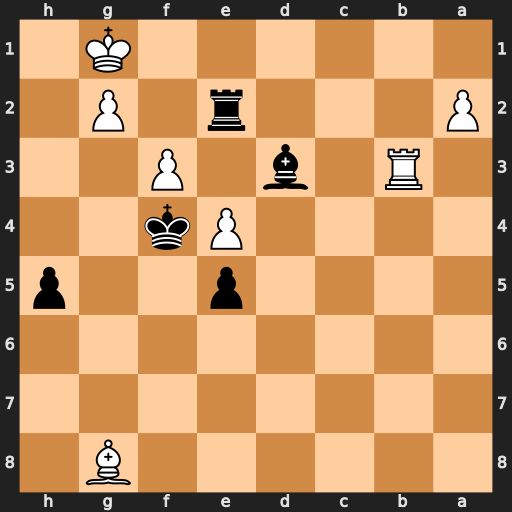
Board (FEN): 6B1/8/8/4p2p/4Pk2/1R1b1P2/P3r1P1/6K1
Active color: b
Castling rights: -
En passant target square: -
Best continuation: Kg3 Kf1 Re3+ Rxd3 Rxd3